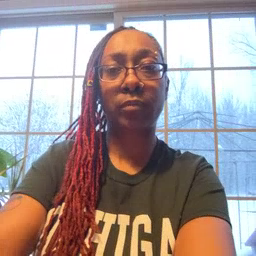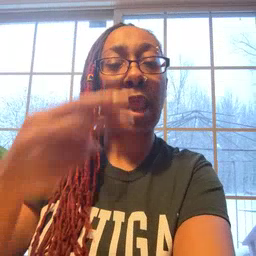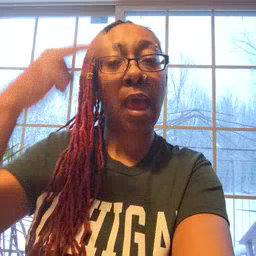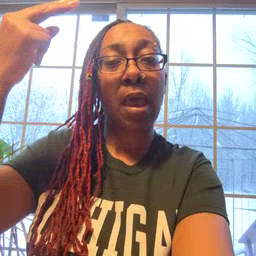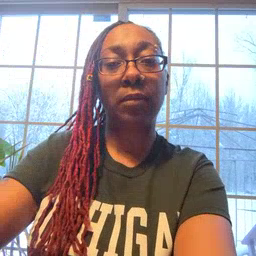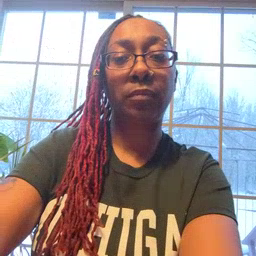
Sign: high